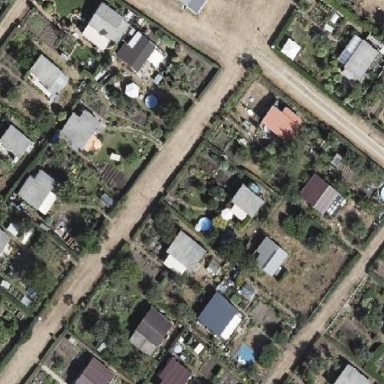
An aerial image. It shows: Plot within allotments.